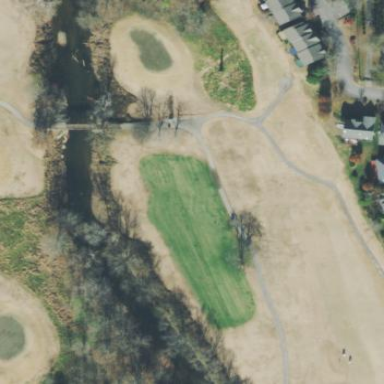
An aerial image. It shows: Grassy area designated as golf fairway.